Interaction volume radius: 10 \u00c5
Interaction volume height: 10 \u00c5
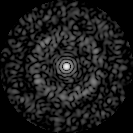
Disorder parameter: 0.8608